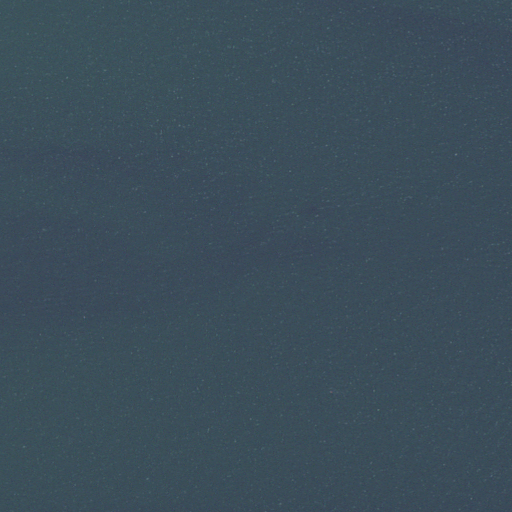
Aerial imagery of bar in Massachusetts named Lone Rock containing only open water